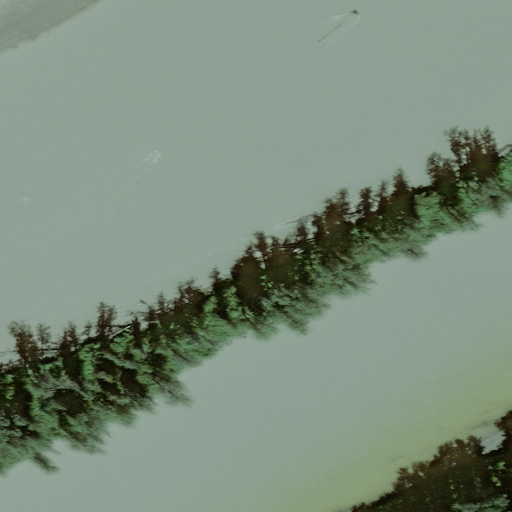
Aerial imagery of island in Alaska named Cottonwood Island containing only unknown